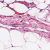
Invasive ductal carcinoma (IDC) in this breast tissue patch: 0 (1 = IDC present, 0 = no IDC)